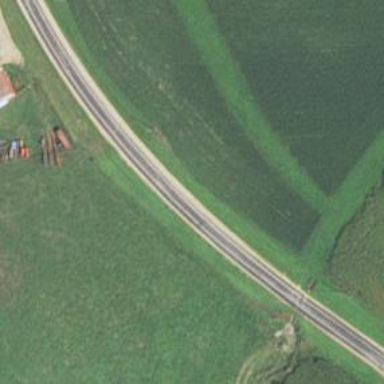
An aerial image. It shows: Secondary road.